Aerial crown-view tile of a tropical tree (Barro Colorado Island, Panama), acquired 20250217:
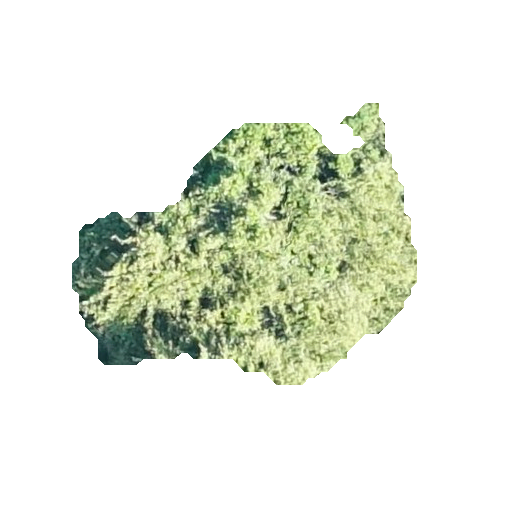
Species: Prioria copaifera
GBIF accepted scientific name: Prioria copaifera
Crown area: 93.996 m²